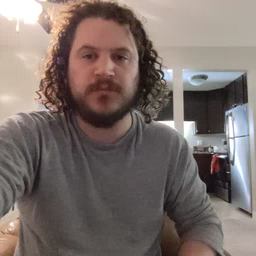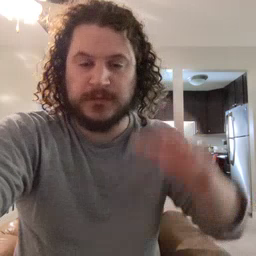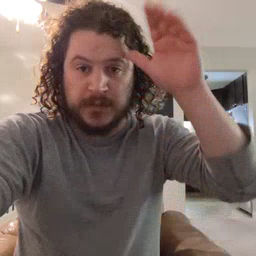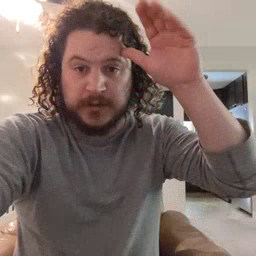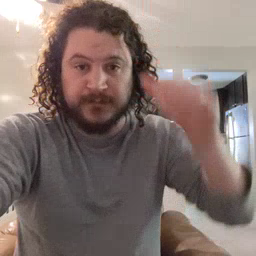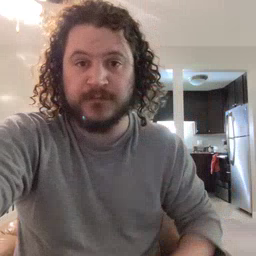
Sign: donkey